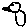
Label: bird